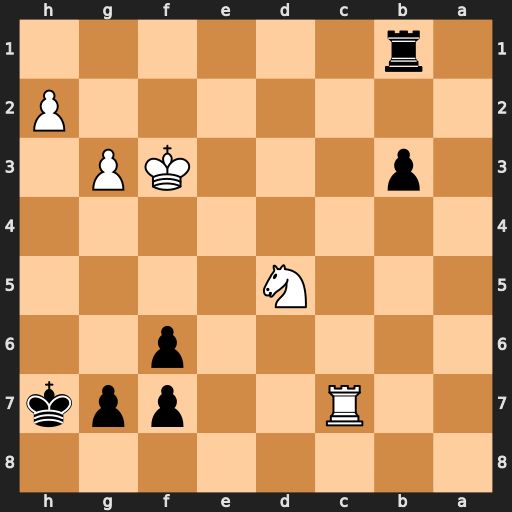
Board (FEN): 8/2R2ppk/5p2/3N4/8/1p3KP1/7P/1r6
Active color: b
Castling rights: -
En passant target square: -
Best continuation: b2 Nc3 Rc1 Rb7 Rxc3+